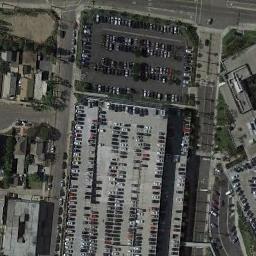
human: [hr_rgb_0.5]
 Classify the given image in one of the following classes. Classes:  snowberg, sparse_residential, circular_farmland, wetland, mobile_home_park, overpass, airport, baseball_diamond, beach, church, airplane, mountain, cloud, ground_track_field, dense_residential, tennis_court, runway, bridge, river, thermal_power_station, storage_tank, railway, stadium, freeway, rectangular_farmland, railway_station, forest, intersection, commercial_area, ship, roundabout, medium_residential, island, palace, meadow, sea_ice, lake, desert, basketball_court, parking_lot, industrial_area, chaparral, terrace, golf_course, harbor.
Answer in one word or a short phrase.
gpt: parking_lot